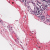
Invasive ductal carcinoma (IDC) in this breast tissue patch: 1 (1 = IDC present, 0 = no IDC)